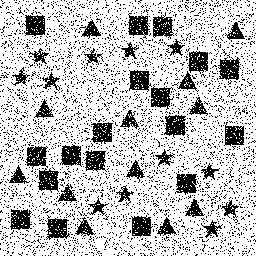
Squares: 18
Triangles: 12
Stars: 12
Total shapes: 42